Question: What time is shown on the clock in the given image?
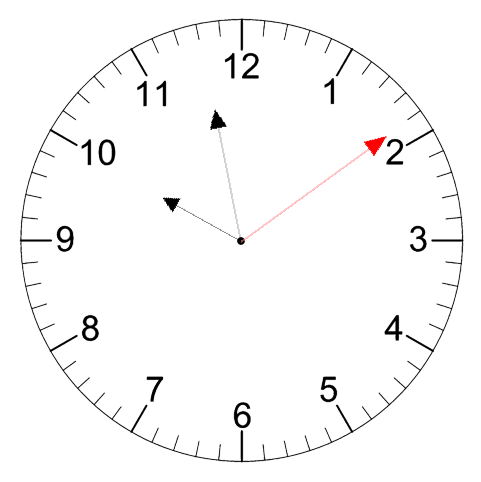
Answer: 09:58:09